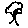
Label: tree